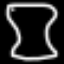
Label: hourglass